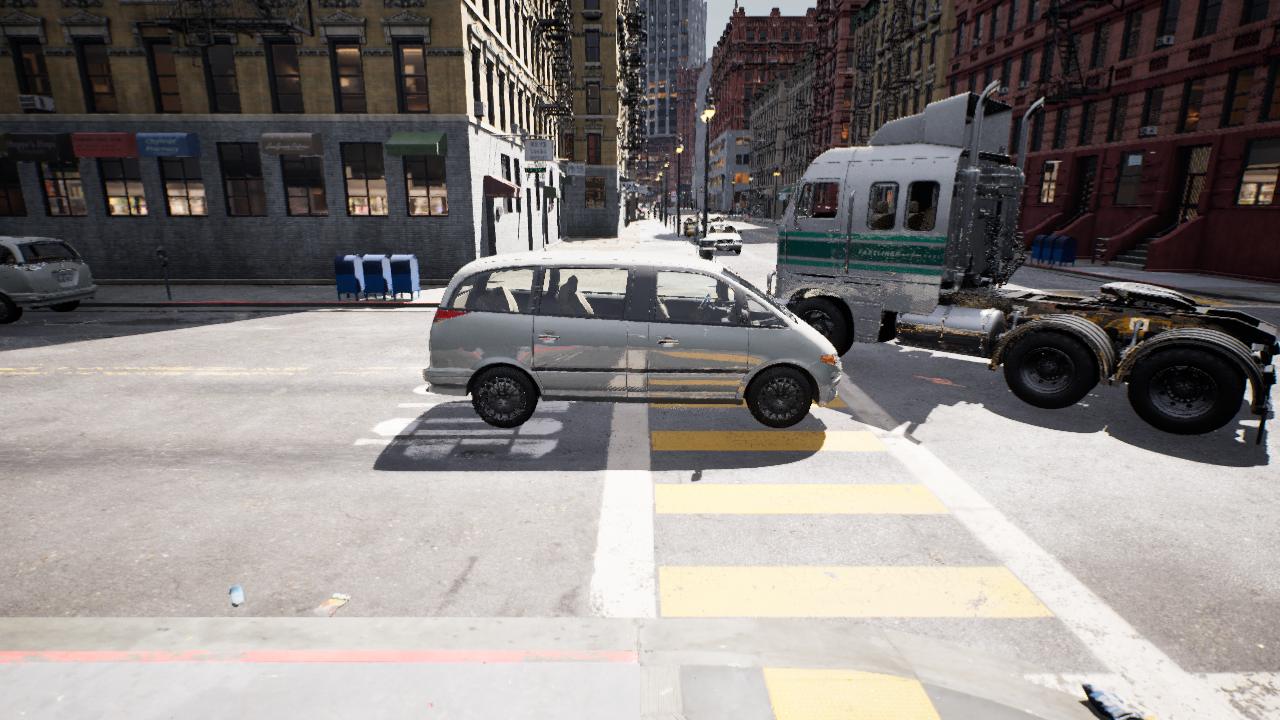
Venue: residential
Lighting: clear day
Vehicle rig: minivan